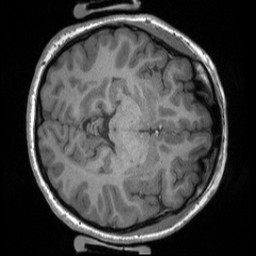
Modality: T1w
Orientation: axial